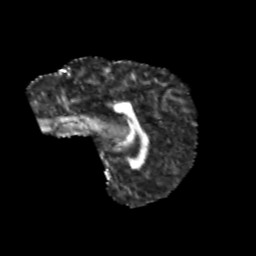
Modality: FA
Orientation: sagittal
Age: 13
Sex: male
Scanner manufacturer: siemens
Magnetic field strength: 3 T
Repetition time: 3.8 s
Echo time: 0.07 s